Field crop: maize
Growth stage: 2
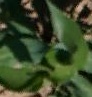
Species: maize